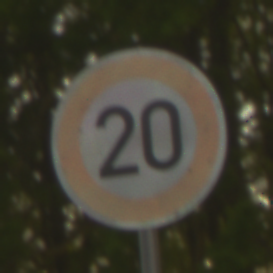
Verkehrszeichen: Geschwindigkeit20
Umgebung: Outdoor, RoadRail
Tageszeit: SunriseSunset
Wetter: Clear
Licht: Natural
Jahreszeit: NotSpecified
Kontrast: LowContrast